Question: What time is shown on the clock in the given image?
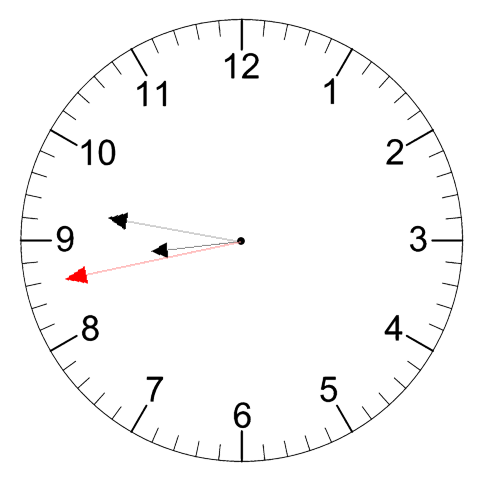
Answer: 08:46:43